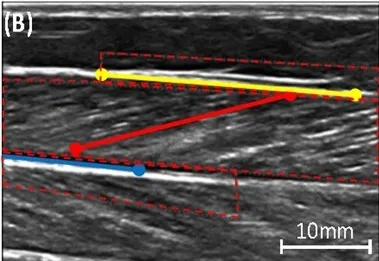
(C) Ultrasound image showing medial gastrocnemius MTJ displacement during muscle contraction.
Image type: radiology (ultrasound)